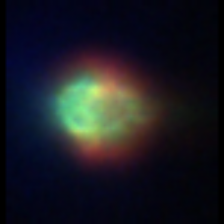
Taxon: Ciliates
Group: Other